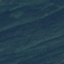
Land use / land cover: Forest